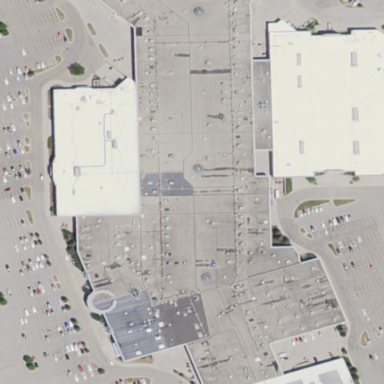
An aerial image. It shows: Retail building that serves as mall.